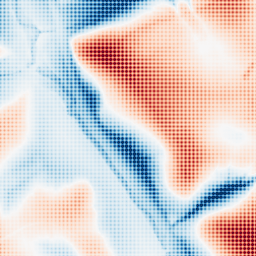
Category: classical
Decomposition family: uniform
Decomposition parameters: size: 100
Upsampling method: sinc_blackman
Upsampling parameters: scale: 4
kernel_size: 4
Upsampling scale: 4